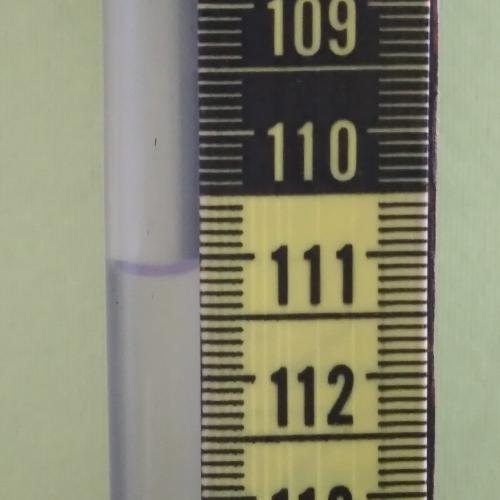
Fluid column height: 111.1 cm